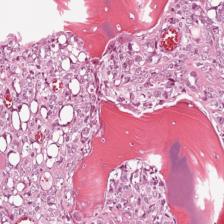
Label: Viable